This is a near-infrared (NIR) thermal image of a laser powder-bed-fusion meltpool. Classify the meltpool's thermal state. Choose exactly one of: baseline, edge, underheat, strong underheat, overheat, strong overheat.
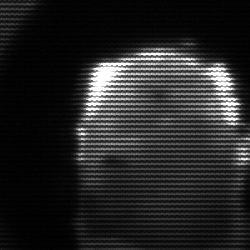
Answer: baseline